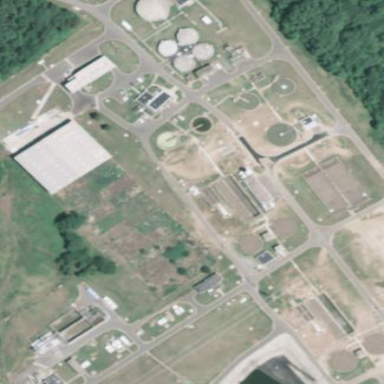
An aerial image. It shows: View of wastewater plant.